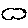
Label: cloud